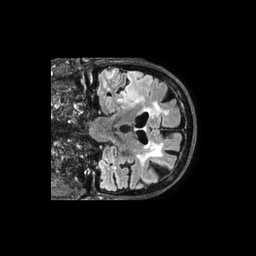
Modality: FLAIR
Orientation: coronal
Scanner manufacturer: philips
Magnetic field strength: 3 T
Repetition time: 4.8 s
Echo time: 0.34 s